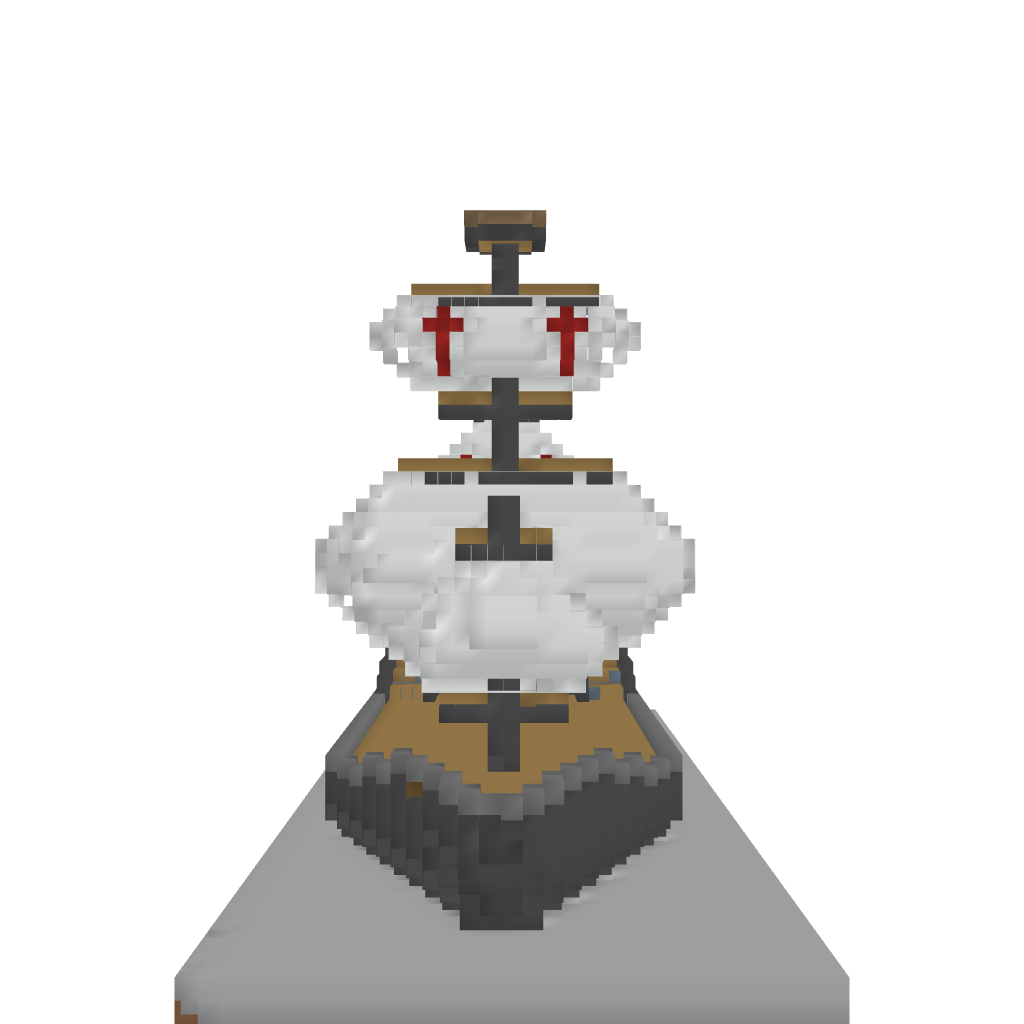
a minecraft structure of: The ship of the Templars